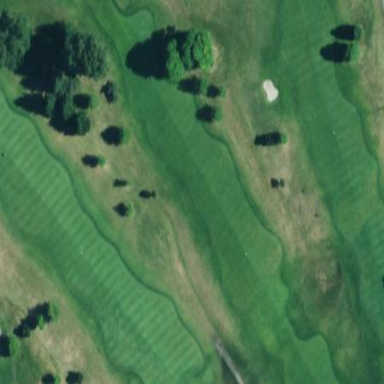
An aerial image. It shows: Rough area on grassy golf course.